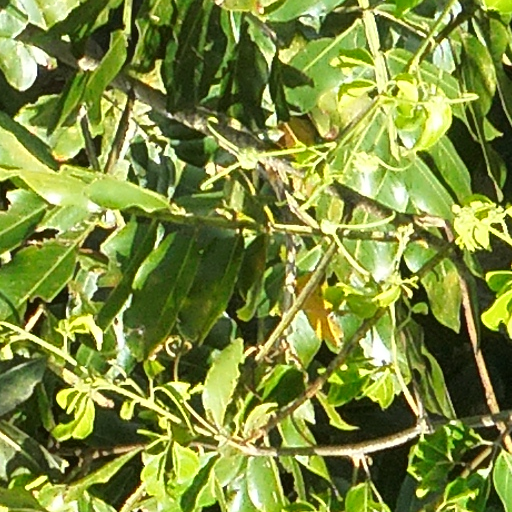
Species: Dipteryx oleifera
GBIF accepted scientific name: Dipteryx oleifera
Crown area (m\u00b2): 129.263